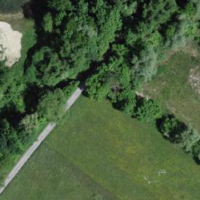
EUNIS habitat code: 23
Species observed at this site:
Prunus padus
Clematis vitalba